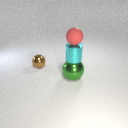
large green metal sphere below small cyan metal cylinder